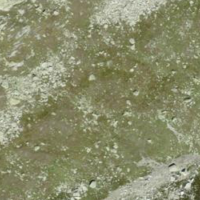
EUNIS habitat code: 31
Species observed at this site:
Oenanthe oenanthe
Phoenicurus ochruros